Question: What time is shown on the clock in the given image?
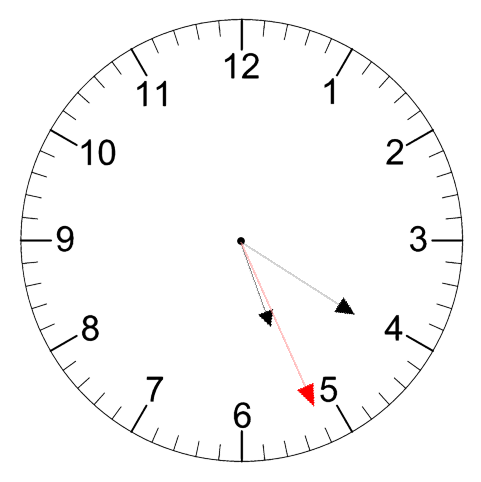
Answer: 05:20:26